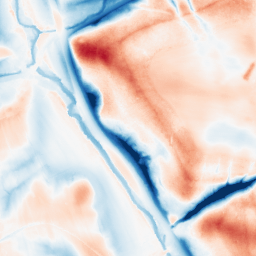
Category: classical
Decomposition family: uniform
Decomposition parameters: size: 50
Upsampling method: quartic
Upsampling parameters: scale: 8
Upsampling scale: 8